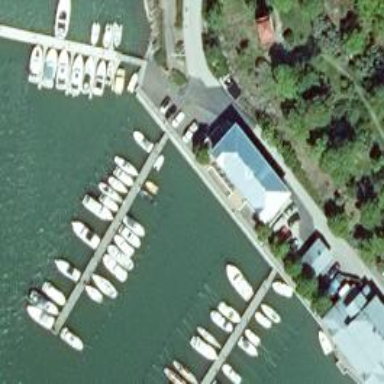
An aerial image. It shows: Pier with mooring facilities.